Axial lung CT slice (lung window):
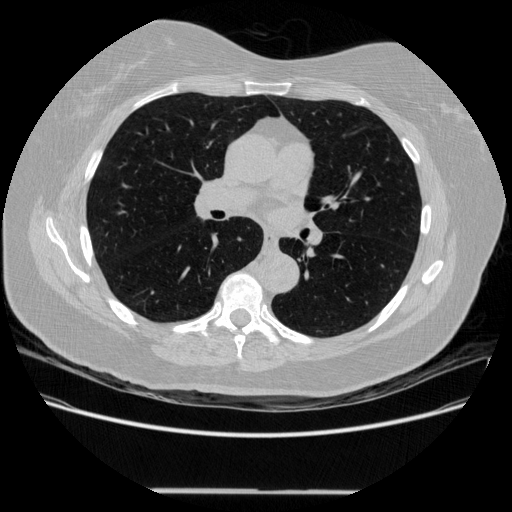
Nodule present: no